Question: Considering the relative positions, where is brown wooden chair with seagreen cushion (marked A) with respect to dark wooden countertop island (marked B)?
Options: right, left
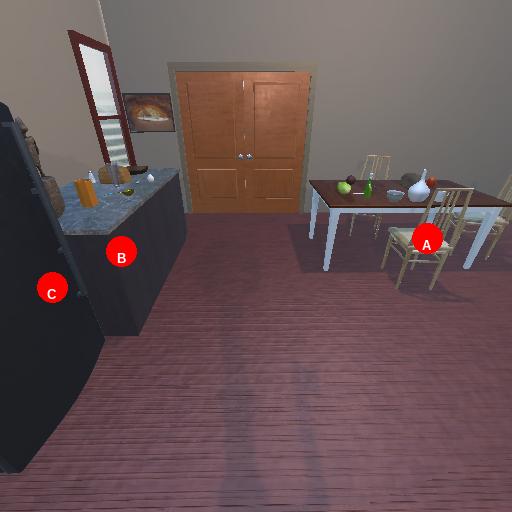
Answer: right